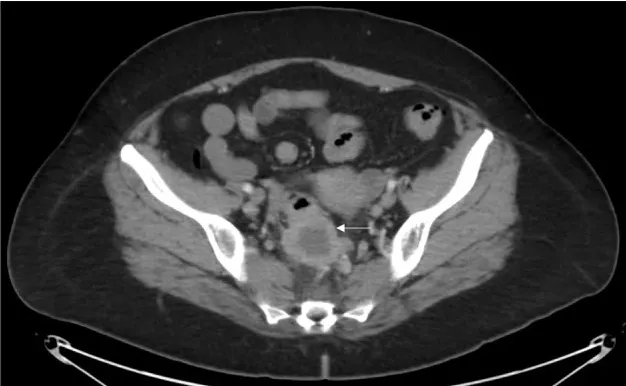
Abdominal imaging demonstrates a low-density mass involving the rectosigmoid colon. . The rounded thick-walled structure measures approximately 4 cm (
arrow). There is some adjacent inflammation in the presacral space as well as prominent lymph nodes. Given the radiological findings the differential diagnosis includes transmural abscess versus inflammatory carcinoma of the sigmoid colon.
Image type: radiology (ct)